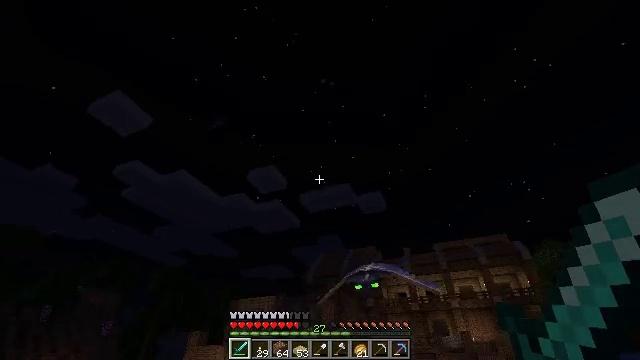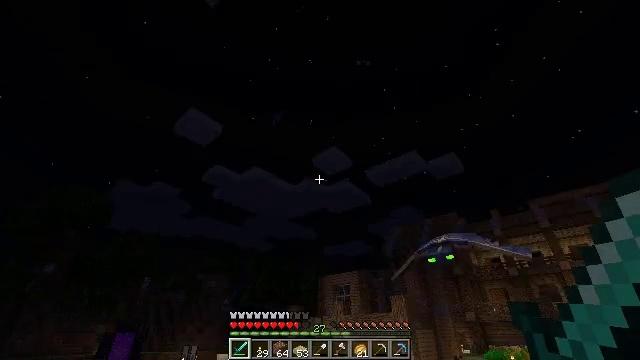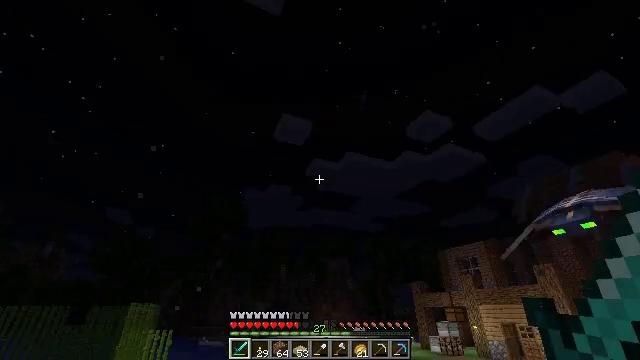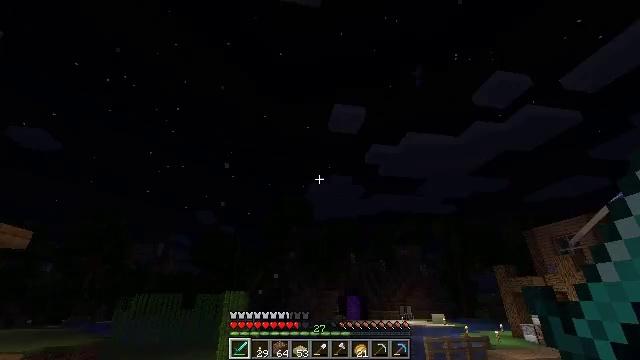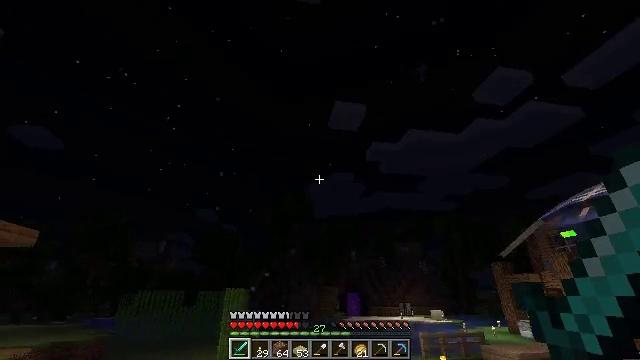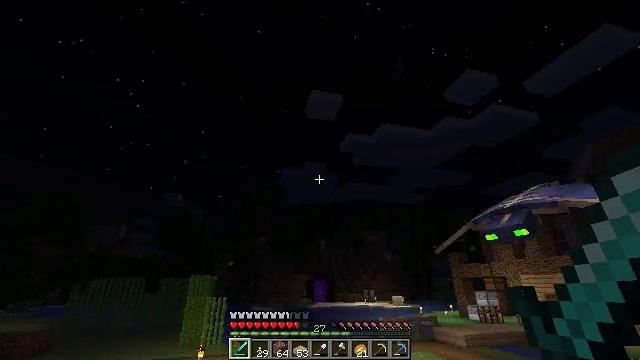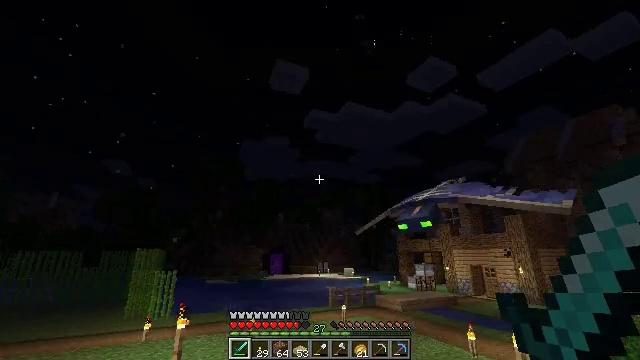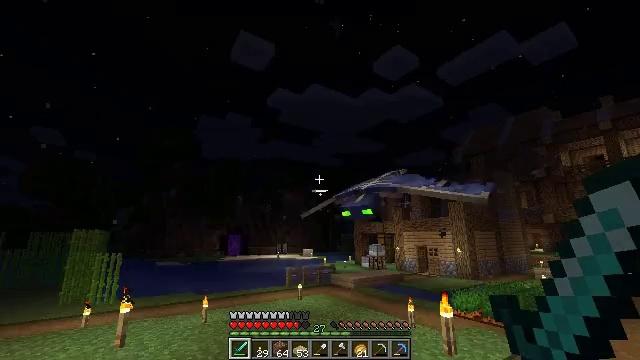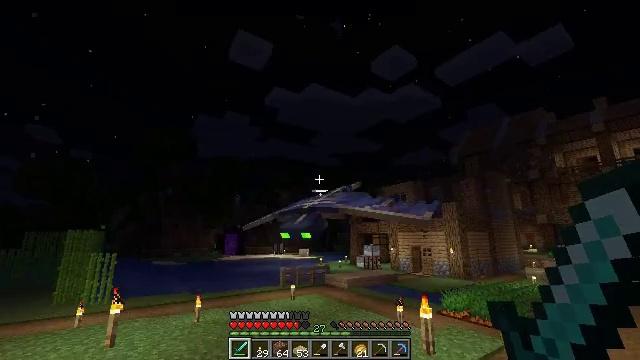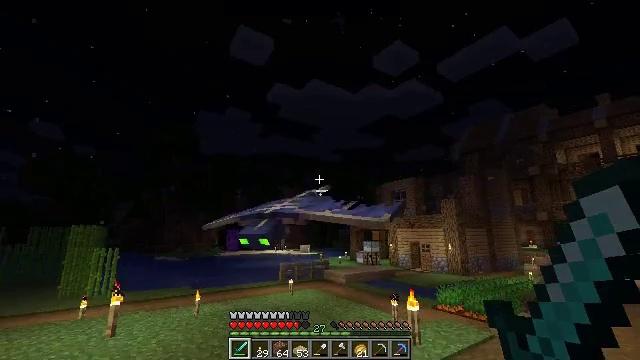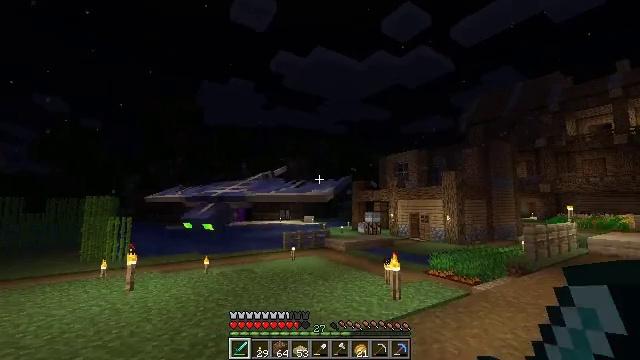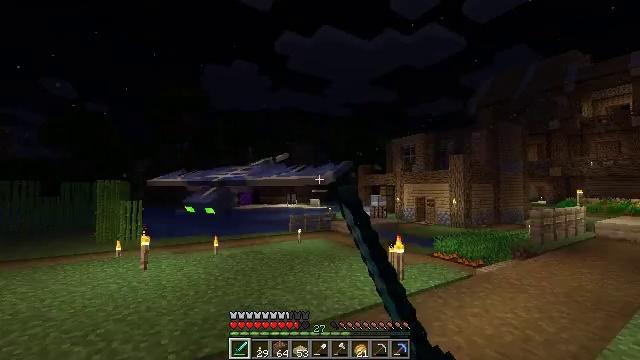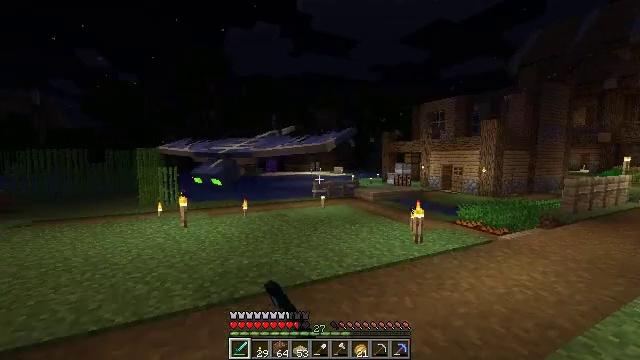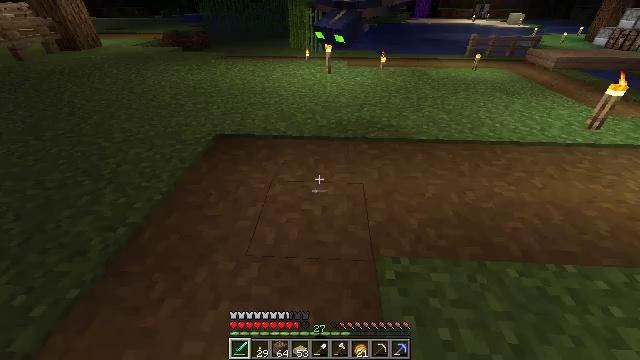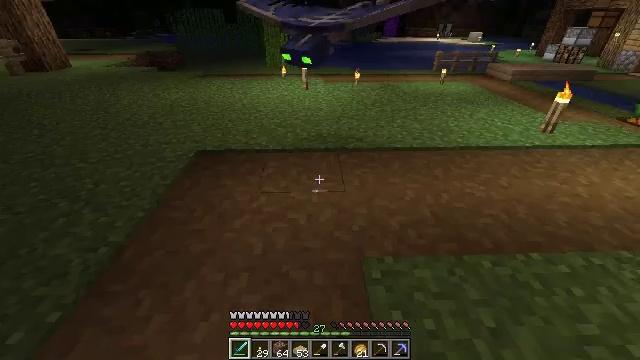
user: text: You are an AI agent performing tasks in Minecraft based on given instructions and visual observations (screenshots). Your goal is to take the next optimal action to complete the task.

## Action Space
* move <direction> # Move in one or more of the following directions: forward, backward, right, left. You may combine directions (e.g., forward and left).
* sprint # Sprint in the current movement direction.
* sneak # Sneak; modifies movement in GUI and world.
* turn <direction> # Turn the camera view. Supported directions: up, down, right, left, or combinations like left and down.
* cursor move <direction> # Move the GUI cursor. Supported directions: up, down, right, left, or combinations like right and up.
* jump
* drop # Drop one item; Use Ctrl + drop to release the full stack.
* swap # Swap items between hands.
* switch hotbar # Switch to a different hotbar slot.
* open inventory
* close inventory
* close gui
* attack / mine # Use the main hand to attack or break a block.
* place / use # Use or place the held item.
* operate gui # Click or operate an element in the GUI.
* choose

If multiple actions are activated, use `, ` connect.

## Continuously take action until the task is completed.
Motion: motion action
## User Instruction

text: Kill the phantom.
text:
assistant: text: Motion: move back and move right, turn left and down
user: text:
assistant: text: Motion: move back and move right, turn left and down
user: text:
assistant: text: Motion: move back and move right, turn left and down
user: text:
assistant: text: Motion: move back and move right
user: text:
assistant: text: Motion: move back and move right, turn right and down
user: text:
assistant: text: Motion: move back and move right, turn right and down
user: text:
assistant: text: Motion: move back and move right, turn right and down
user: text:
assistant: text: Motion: move back and move right
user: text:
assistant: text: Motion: move back and move right
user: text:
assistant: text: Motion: move back, turn left and down, attack / mine
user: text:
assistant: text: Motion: move back, turn left and down, attack / mine
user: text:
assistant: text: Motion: move back, turn left and down, attack / mine
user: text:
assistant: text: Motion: move back, turn left and down
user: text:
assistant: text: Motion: move back, turn right and up
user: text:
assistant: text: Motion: no_op